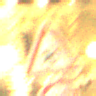
Verkehrszeichen: SchneeOderEisglaette
Zusatzzeichen unten: Geschwindigkeit110
Umgebung: Outdoor, Urban
Tageszeit: Night
Wetter: Overcast
Licht: Artificial
Jahreszeit: NotSpecified
Kontrast: MediumContrast